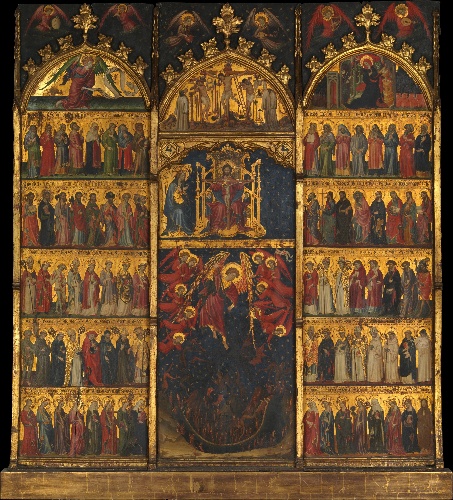
Title: The Trinity Adored by All Saints
Artist: Spanish Painter
Artist bio: ca. 1400
Object type: Painting, retable
Classification: Paintings
Medium: Tempera and gold on wood
Dimensions: Central panel, overall 67 1/2 x 22 in. (171.5 x 55.9 cm); left panel, overall 67 3/4 x 20 1/8 in. (172.1 x 51.1 cm); right panel, overall 67 7/8 x 20 1/8 in. (172.4 x 51.1 cm)
Department: European Paintings
Credit line: Fletcher Fund, 1939
Accession year: 1939
Repository: Metropolitan Museum of Art, New York, NY
Tags: Saints|Christ|Virgin Mary|Archangel Gabriel|God the Father